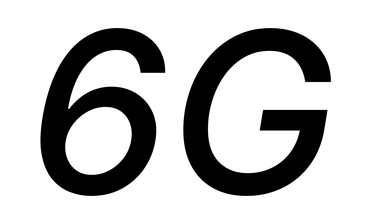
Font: Inter-Italic_Medium_Italic